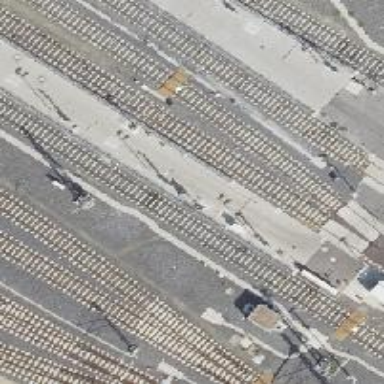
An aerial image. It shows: Railway switch.